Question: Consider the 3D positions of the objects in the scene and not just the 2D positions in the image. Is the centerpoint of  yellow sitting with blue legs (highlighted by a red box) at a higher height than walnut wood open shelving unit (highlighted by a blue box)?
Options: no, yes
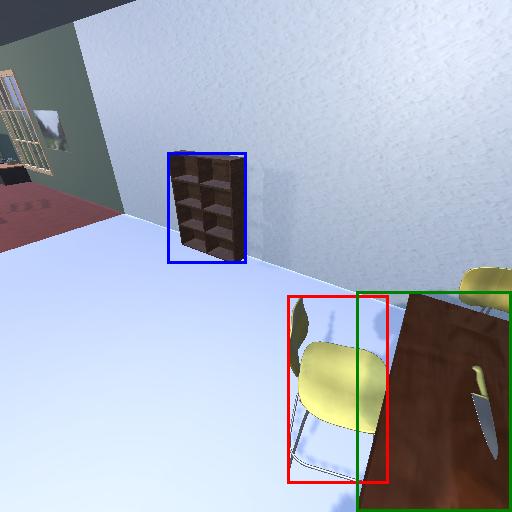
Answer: no